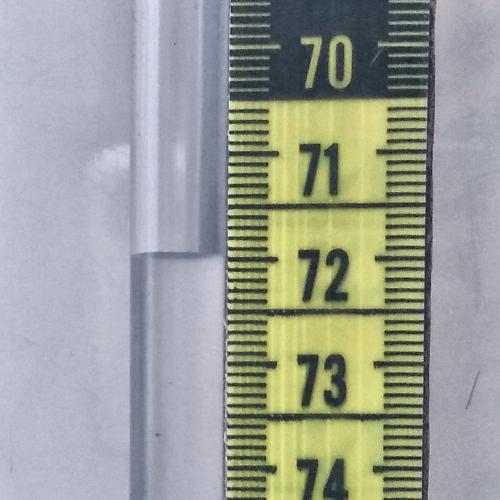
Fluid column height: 72.0 cm